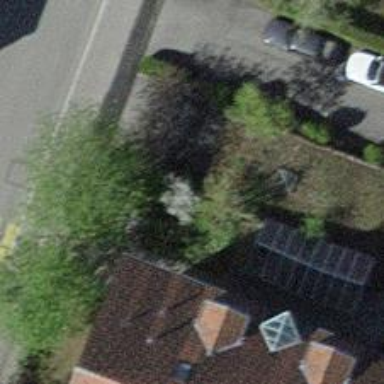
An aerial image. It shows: Parking entrance.